A time-domain waveform of one vibration snapshot from a rolling-element bearing is shown. Based on the visible evidence, which condition applies: normal, inner_race, outer_race, ball?
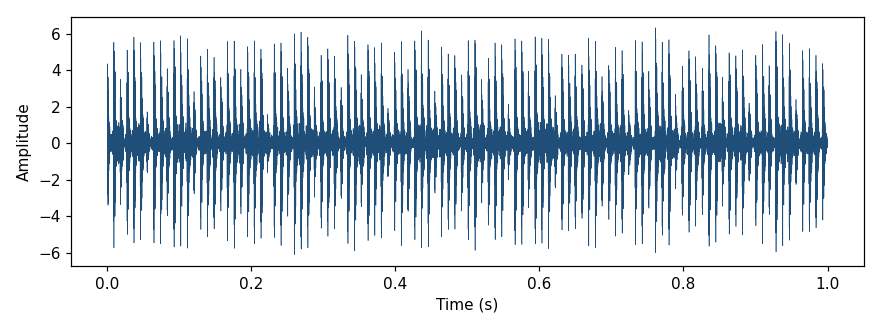
Answer: outer_race